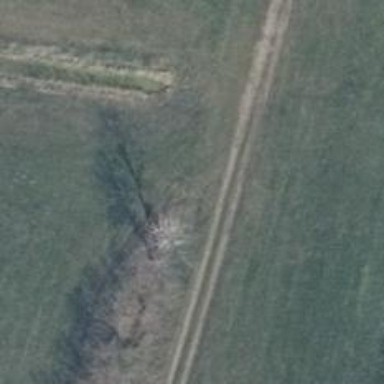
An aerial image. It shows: Row of trees in natural setting.